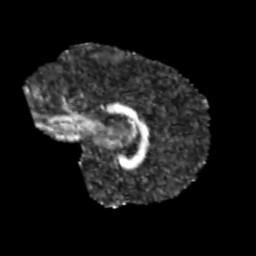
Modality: FA
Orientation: sagittal
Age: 11
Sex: male
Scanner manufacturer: siemens
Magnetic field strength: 3 T
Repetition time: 3.8 s
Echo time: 0.07 s